Question: The below ajax call submits form data and receives feedback from a server as a json encoded object/array. Works on IE10, and the latest versions of FF and Chrome.
Does not work in IE8. Using IE8 developer tools i could see the json array was actually returned from my server to my browser. However at the line with the "$.each" statement it completely skips that loop, as if there was no data in the ajax response.
Does anyone know what the issue is? I read other forums some suggested using datatype = json, but not sure how to fit that in my code. Others suggested changing .post to .ajax. But i dont' want to make changes before i actually understand why IE8 is failing at this.
'''
$.post( "<?php echo Router::url(array('controller'=>'Bookings','action'=>'saveBooking_ajax')); ?>", $( ".reservationform" ).serialize(), function() {
})
.done(function(data) {
parseddata = JSON.parse(data);
//IE8 totally skips this next part even if parseddata has data
$.each(parseddata, function(key, value) {
if (key == "status") status = value;
if (key == "message") message = value;
if (key == "failuretype") failuretype = value;
if (key == "bookingref") bookingref = value;
});
'''
example of return response from server:
'''
{"status":true,"failtype":"USER","message":"","timeslots":[[{"18:00:00":"6:00 pm"},{"18:10:00":"6:10 pm"},{"18:20:00":"6:20 pm"},{"18:30:00":"6:30 pm"},{"18:40:00":"6:40 pm"},{"19:20:00":"7:20 pm"},{"19:30:00":"7:30 pm"},{"19:40:00":"7:40 pm"},{"20:20:00":"8:20 pm"},{"20:30:00":"8:30 pm"},{"20:40:00":"8:40 pm"}]]}
'''
I've changed the code to use the "json" parameter as part of my .post call.
I believe this automatically parses the return as a json object, hence I did not have to call JSON.parse(data) in the done() function anymore. JSON.parse(data) does not work in IE8 anyway. Note that i did not try using "$.parseJSON()" as suggested by Barmar.
'''
//parseddata = JSON.parse(data);
'''
Also I then accessed the return object variables directly as suggesed:
'''
status = data.status;
message = data.message;
failtype = data.failtype;
timeslots = data.timeslots;
'''
This seems to work in most cases. But does not work in IE8 for variable "Status"! because the variable "status" has for some reason on page load been typed as a string with no value, and cannot be passed the value of data.status which is a true non-string boolean value. Hence variable "status" remains as "". Other variables seem fine.
This is strange because this works on other modern browsers, the variable "status" is already typed as an empty string "", and despite data.status = true, it somehow successfully assigns the value to "status", giving variable "status" the string version of the boolean value "true".
Sorry if this is long winded, but despite IE8s inability to a pure boolean value to a string variable, I think i should just stop using "status" as a variable name for the fact that somewhere unknown its already being typed and initialized as "".
See debug screen in firefox where var "status" is mysteriously pre-typed as an empty string. The same shows in IE.

I also realized i should be declaring variables within the callbacks using "var". Not using var had resulted them in getting being of global scope and were holding the same values from previous callbacks.
Anyway, I'm marking this question as answered as the original question has been answered.
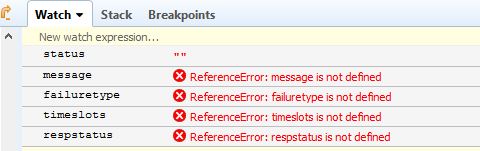
Answer: I don't think IE8 has 'JSON.parse()'. Use '$.parseJSON()'. Or specify the 'datatype' argument to '$.post:
'''
$.post("url", $(".reservationform").serialize, "json")
.done(function(parseddate) {
status = parseddata.status;
message = parseddata.message;
failuretype = parseddata.failuretype;
bookingref = parseddata.bookingref;
});
'''
You also don't need to use '$.each()' to read the values out of the data. It's a Javascript object, just access the properties directly.